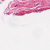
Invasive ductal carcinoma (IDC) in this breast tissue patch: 0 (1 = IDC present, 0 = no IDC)